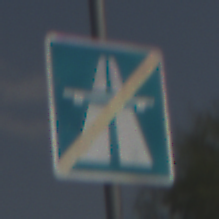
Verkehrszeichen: EndeAutbahn
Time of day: MorningAfternoon
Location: Outdoor (Nature)
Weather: PartlyCloudy
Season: NotSpecified
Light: Natural